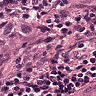
Metastatic tissue present: yes